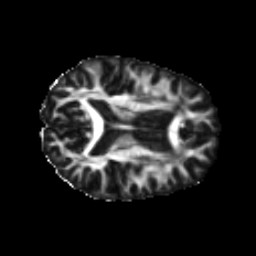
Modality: FA
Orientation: axial
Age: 36
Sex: female
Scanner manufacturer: ge
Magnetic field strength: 3 T
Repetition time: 7.8 s
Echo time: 0.0606 s